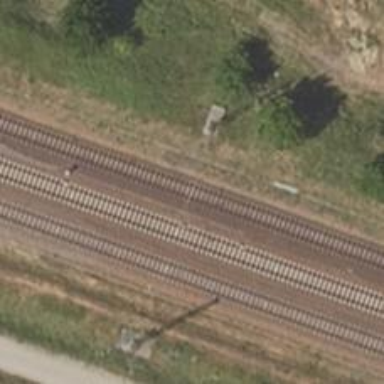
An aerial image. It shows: Railway milestone with catenary mast.